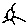
Label: sun